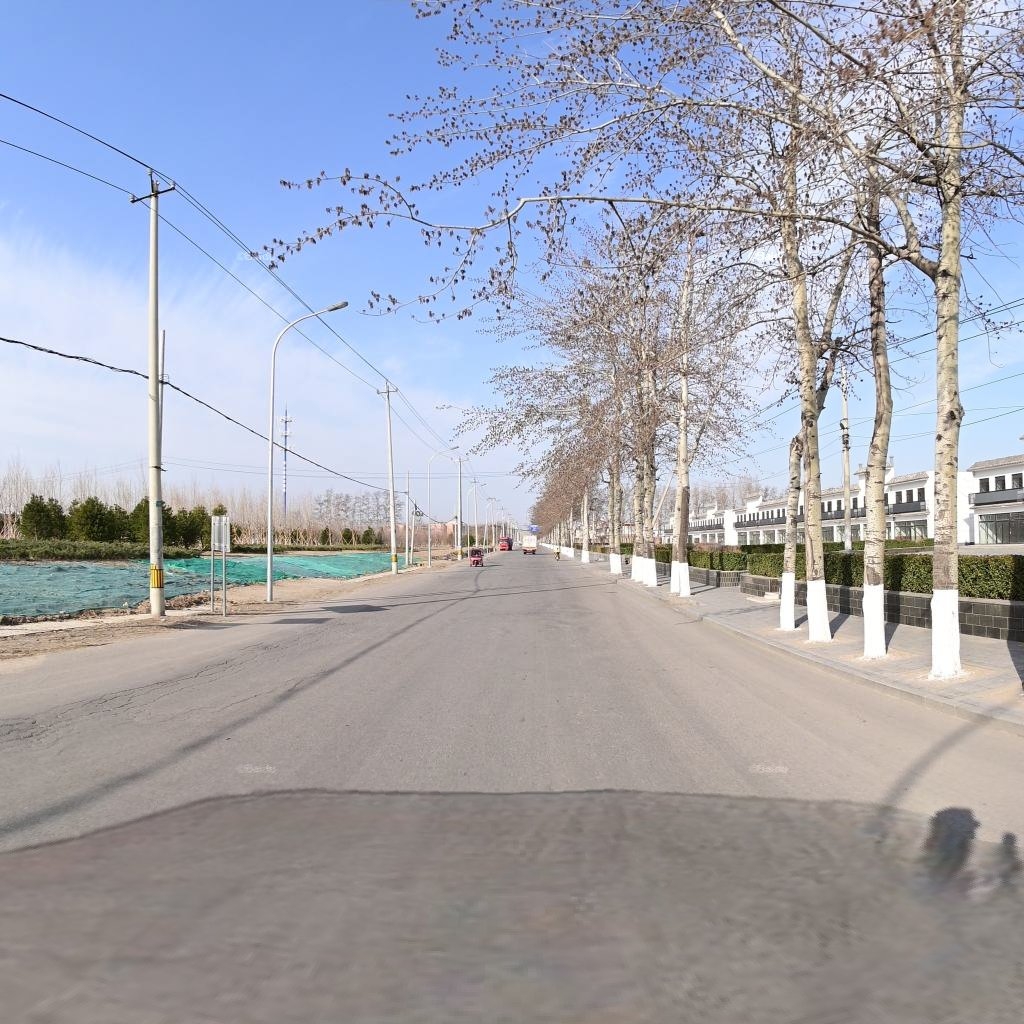
Region: Chaoyang
Road damage annotations: alligator crack